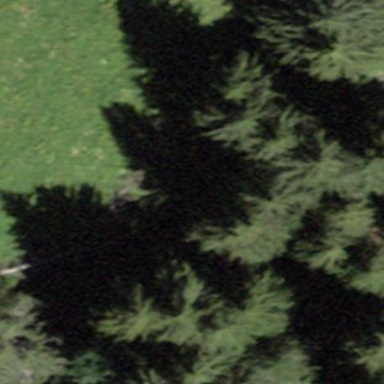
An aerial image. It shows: Serene woodland landscape.